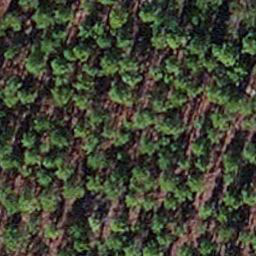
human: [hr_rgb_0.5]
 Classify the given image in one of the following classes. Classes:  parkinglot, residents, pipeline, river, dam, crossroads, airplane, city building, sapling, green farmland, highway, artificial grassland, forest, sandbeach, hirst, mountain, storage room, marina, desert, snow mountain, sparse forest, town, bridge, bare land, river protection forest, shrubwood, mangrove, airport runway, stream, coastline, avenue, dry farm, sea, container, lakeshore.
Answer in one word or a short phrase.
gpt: sapling